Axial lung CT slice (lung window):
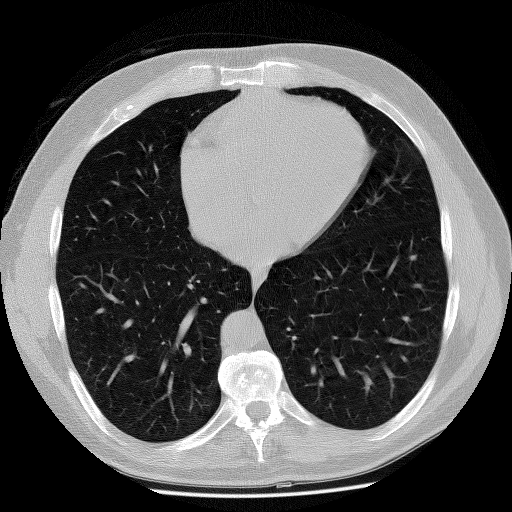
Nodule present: no